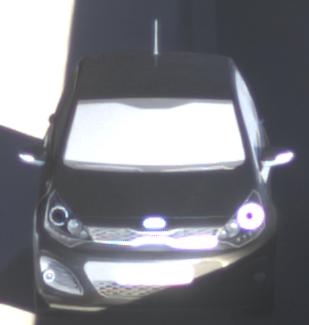
Make: KIA
Model: Rio 1.2
Detailed model: Rio (UB)
Model produced from: 2011/09
Model produced until: 2015/01
Doors: 3
Color: black
Road condition: dry road
Daytime: night
Contrast: high contrast